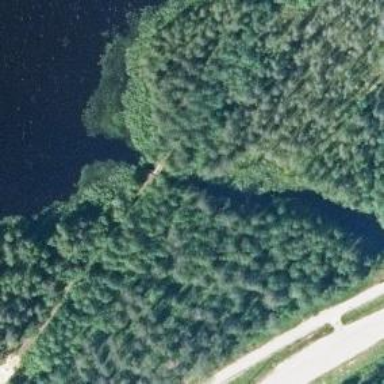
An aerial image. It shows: Abandoned bridge over path.